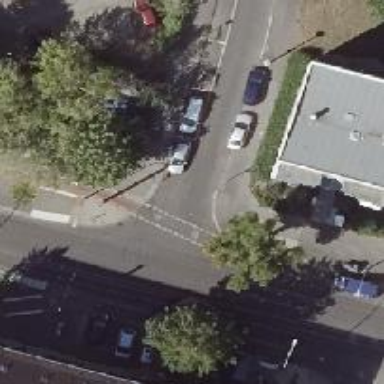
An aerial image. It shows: Unmarked crossing on the road.